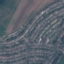
Land use / land cover class: Residential